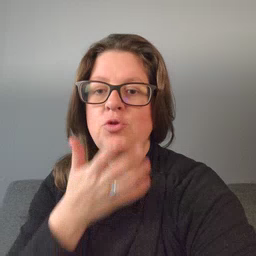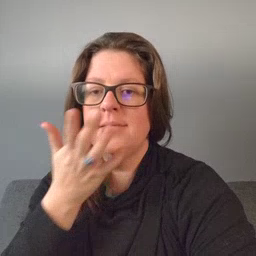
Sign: grass